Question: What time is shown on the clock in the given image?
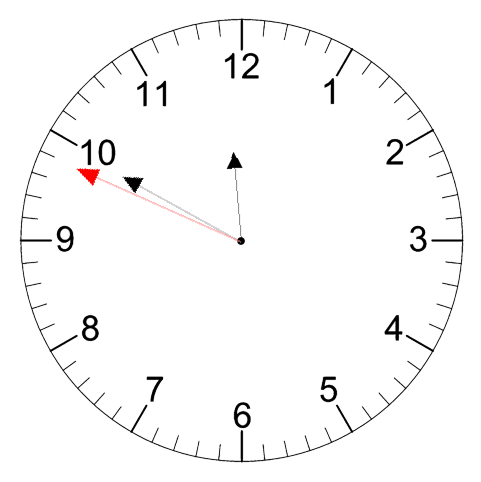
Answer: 11:49:49